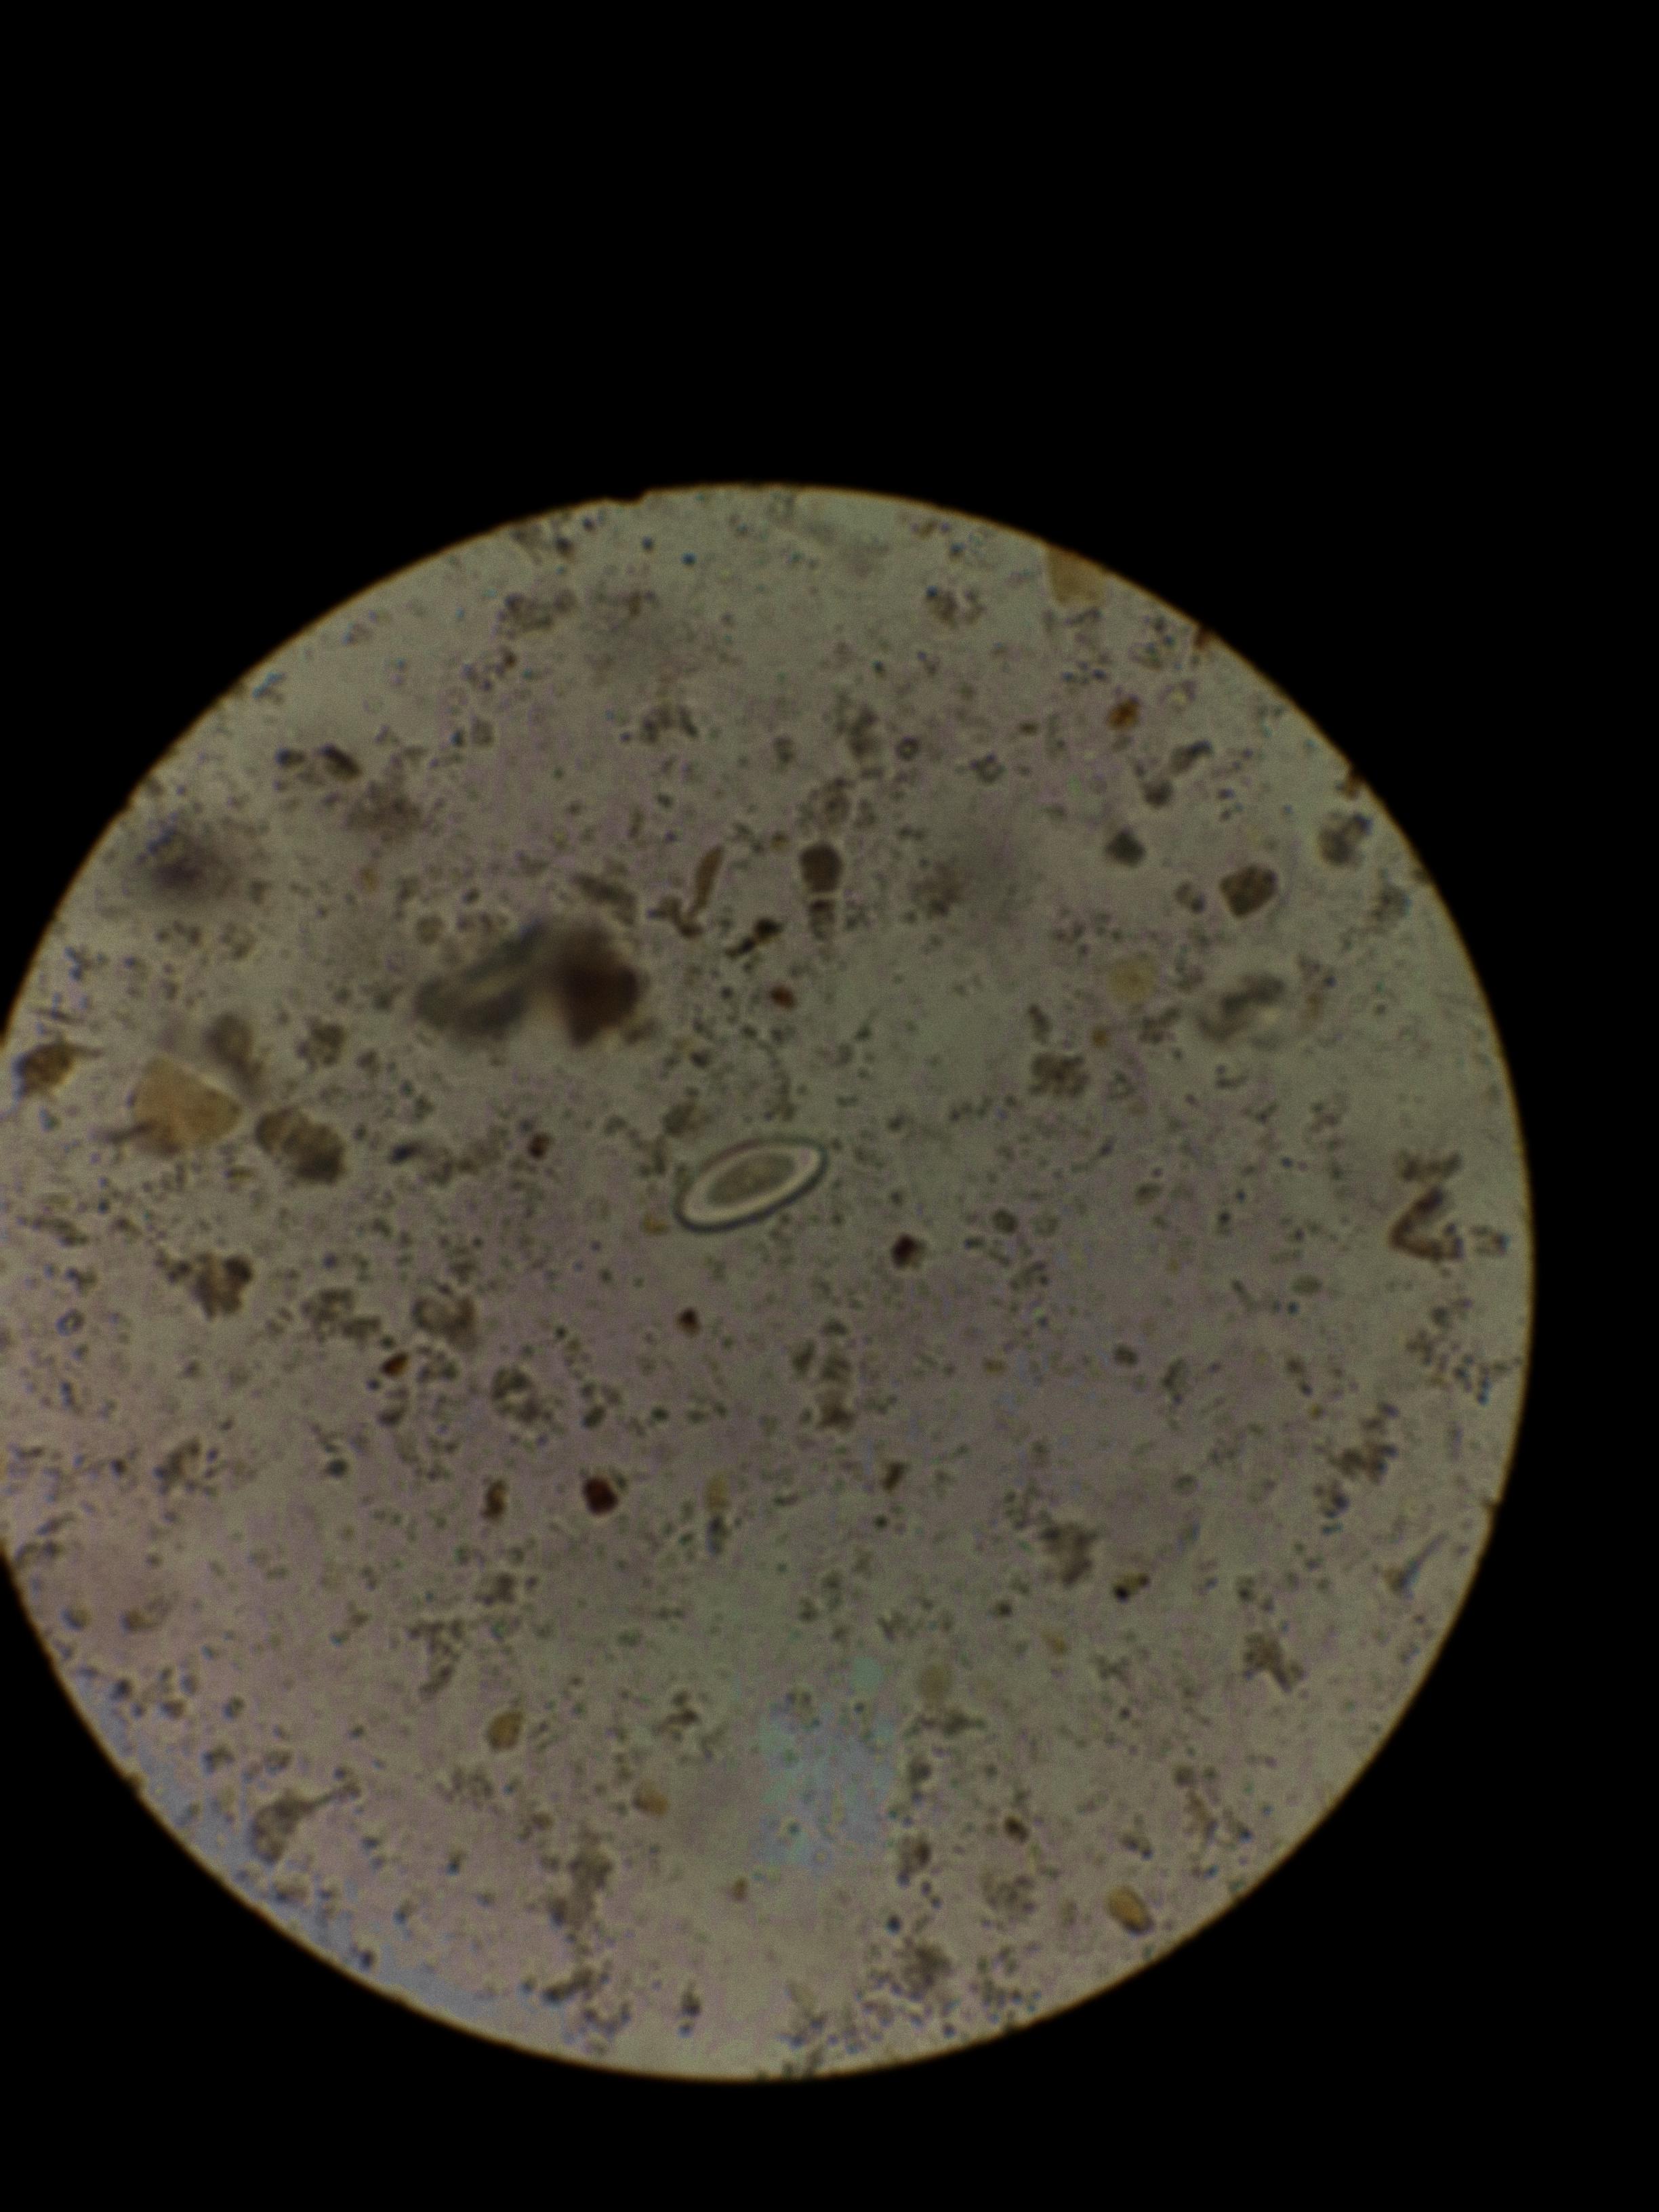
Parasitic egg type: Enterobius vermicularis